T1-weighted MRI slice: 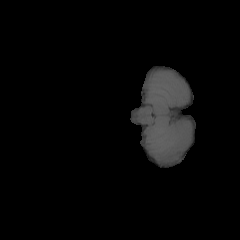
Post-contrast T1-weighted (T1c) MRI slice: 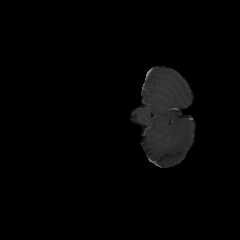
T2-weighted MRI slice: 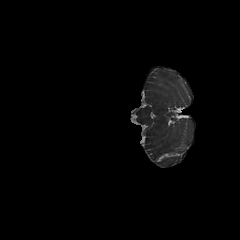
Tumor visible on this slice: no